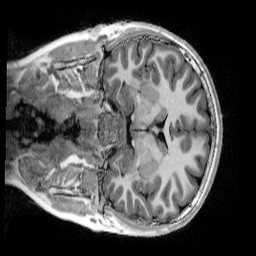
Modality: UNIT1_denoised
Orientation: coronal
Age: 10
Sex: male
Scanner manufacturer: siemens
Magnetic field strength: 3 T
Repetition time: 4 s
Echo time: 0.00303 s